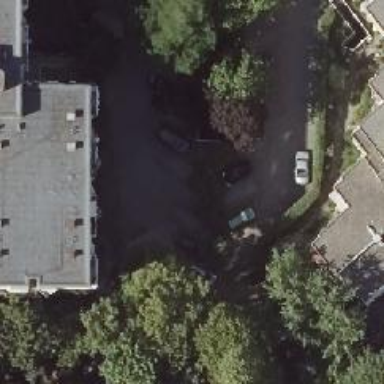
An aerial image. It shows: Parking entrance.